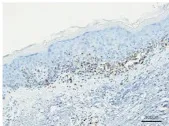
The biopsy of the skin lesion of right forearm. (G) CD8+ T lymphocyte infiltration in the skin.
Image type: pathology (immunostaining)